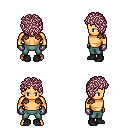
a pixel art fantasy rpg character, male body template, human, tanned skin, leather shoulder armor, teal pants, white blonde curly afro hairstyle, metal gloves, black shoes, four views (front, back, left, right), 2x2 character sprite sheet, small pixel art, hard edges, no anti-aliasing